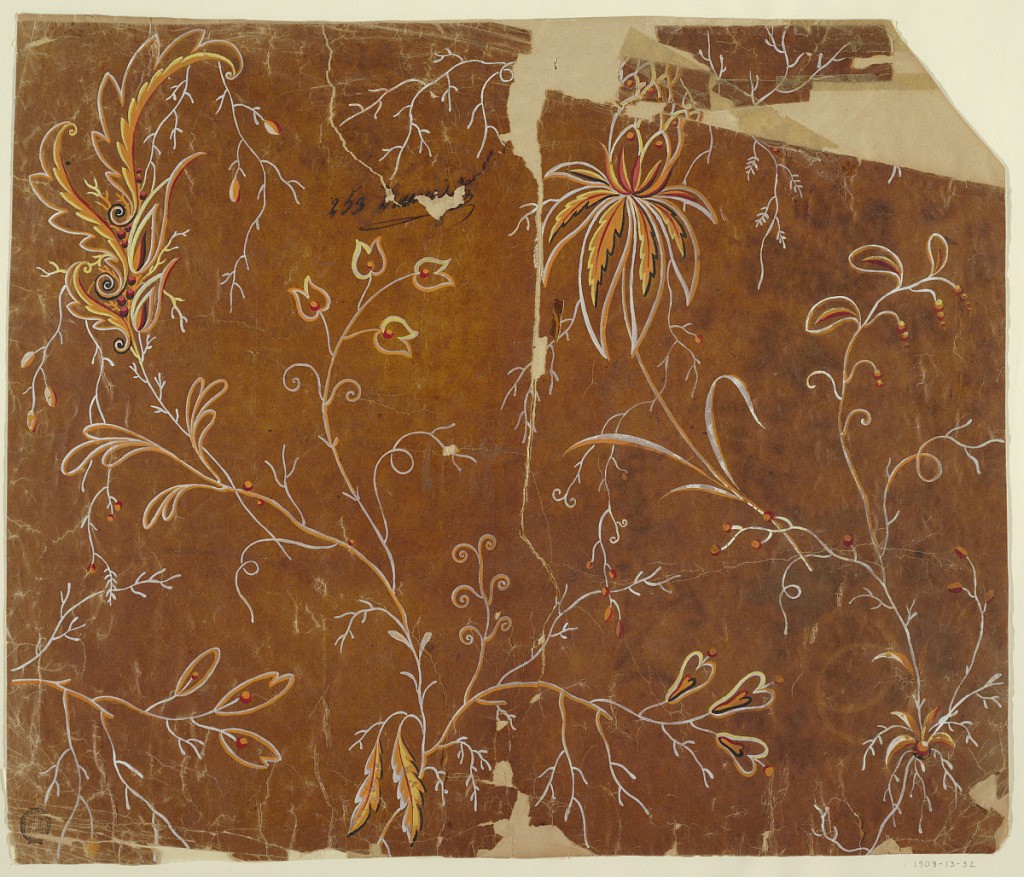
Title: Design for a Woven Fabric
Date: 1825–1850
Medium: Brush and white, beige, yellow, and red gouache on oily tracing paper
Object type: Drawing
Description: Boughs with leaves, seeds, and many clavicles alternate with stems with seeds and a big fantastical blossom, form a vertically undulated row which alternates with another composed of alternating fantastical plants and boughs with leaves and a pineapple.